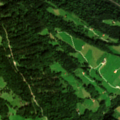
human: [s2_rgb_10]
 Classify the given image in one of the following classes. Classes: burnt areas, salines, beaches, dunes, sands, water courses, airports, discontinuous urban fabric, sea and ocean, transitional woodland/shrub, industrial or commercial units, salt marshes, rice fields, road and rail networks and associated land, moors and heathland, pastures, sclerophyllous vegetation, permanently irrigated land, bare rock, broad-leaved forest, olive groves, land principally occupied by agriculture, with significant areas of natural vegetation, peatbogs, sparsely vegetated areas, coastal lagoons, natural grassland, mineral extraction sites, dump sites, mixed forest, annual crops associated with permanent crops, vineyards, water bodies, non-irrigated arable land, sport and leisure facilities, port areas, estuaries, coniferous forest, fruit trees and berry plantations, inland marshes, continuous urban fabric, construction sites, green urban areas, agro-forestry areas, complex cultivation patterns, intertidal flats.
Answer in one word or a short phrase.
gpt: non-irrigated arable land, broad-leaved forest, coniferous forest, mixed forest, natural grassland